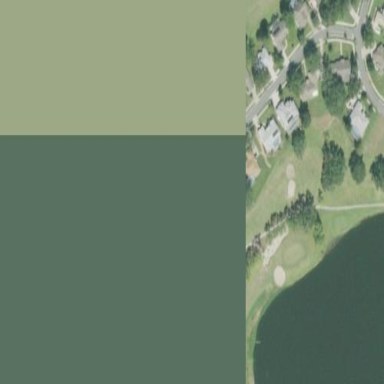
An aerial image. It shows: Golf fairway surrounded by grass.